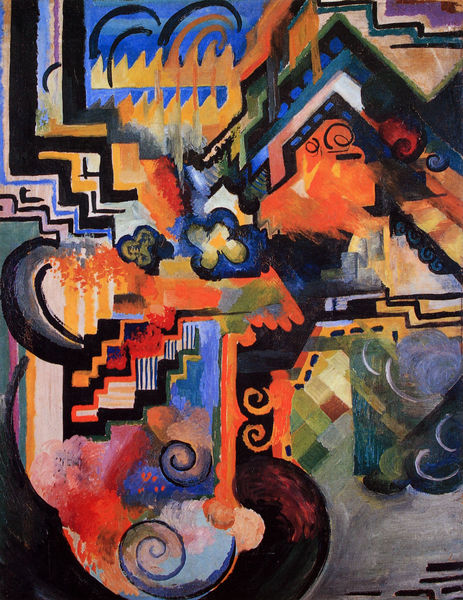
Titel: Farbige Komposition I (Hommage an J.S. Bach)
Künstler: August Macke
Standort: Ludwigshafen
Institution: Wilhelm-Hack-Museum
Schlagwörter: grün, blue, oil, red, stair, stairs, steps, white, black, dark, expressionism, figures, gray, green, grey, klimt, modern, painting, yellow, oil painting, pattern, patterns, pink, brown, staircase, smoke, flower, cloud, clouds, building, house, orange, water, road, way, color, dots, purple, expressionist, line, outline, spiral, swirl, wave, wind, scene, abstract, bright, kandinsky, violet, rot, square, coloured, watercolor, factory, colorful, colors, colourful, colours, matisse, geometric, wasser, squares, abstraction, circle, circles, forms, lines, shapes, fire, wolken, rainbow, figure, blume, picasso, shade, contemporary, cubism, abstrakt, canvas, colour, modernist, paint, chimney, cityscape, blumen, orage, organge, flames, color theory, round, geometry, bunt, geometrical, swirls, modernism, flame, industry, abstact, curves, industrial, triangle, stufen, treppen, blocks, futurist, feuer, spirals, aqua, avantgarde, pyramid, corner, curve, blacj, diamond, wellen, circular, edges, abtract, crazy, diamonds, zigzag, highlight, jagged, zacken, kringel, delaunay, hartley, jaune, delaynay, snail, farbig, diamon, steppes, expressionistisch, colorfull, coils, avangard, spirl